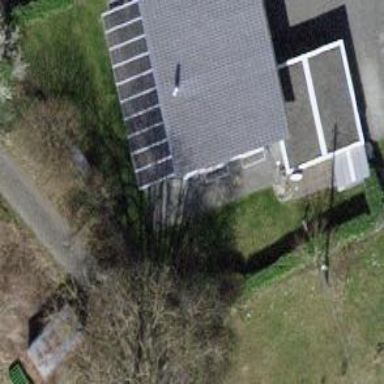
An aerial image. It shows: Simple house.